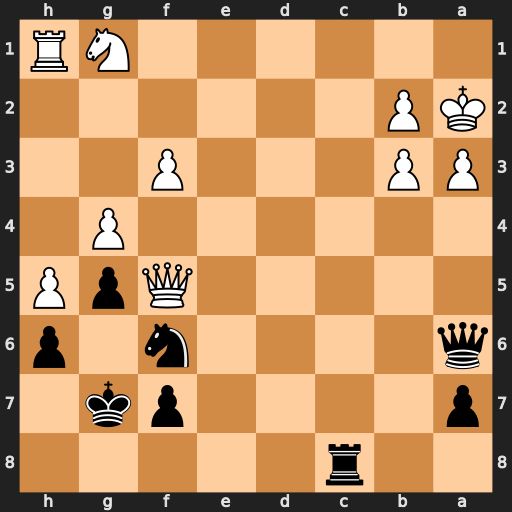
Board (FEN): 2r5/p4pk1/q4n1p/5QpP/6P1/PP3P2/KP6/6NR
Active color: b
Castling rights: -
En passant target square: -
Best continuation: Rc1 Ne2 Rxh1